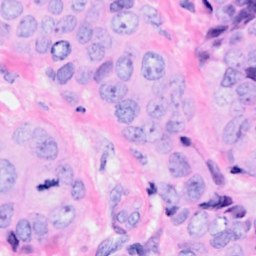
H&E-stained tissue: Breast